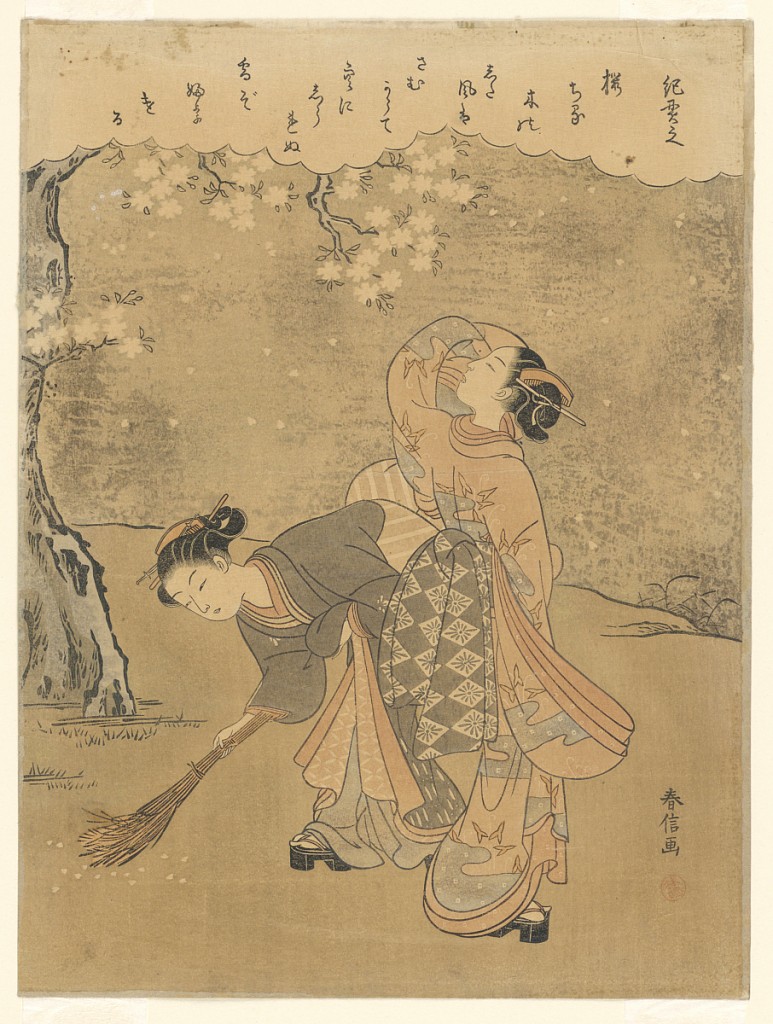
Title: April, from series of "Social Customs..."
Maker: Suzuki Harunobu, Japanese, 1724 – 1770
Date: ca. 1770
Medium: Woodblock print in colored ink on paper
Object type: Print
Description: Two young girls are seen underneath a blooming cherry blossom tree. One girl's head is raised to the sky, her eyes closed but embracing the sun's warmth. The other girl is diligently sweeping up the fallen petals. There is a poem written in hiragana on top of the print.